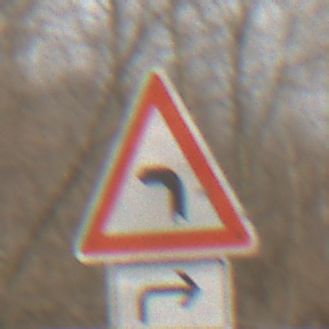
Verkehrszeichen: KurveLinks
Zusatzzeichen unten: RichtungsangabeDurchPfeile5
Umgebung: Outdoor, Nature
Tageszeit: MorningAfternoon
Wetter: PartlyCloudy
Licht: Natural
Jahreszeit: Winter
Kontrast: MediumContrast